Question: I'm working on a parallax page using Stellar.js, I have some parallax panes stacked to each other like this:

I want a smooth scroll-to-top for each pane when user scroll down the page and reached that pane.
I mean I want the scroller be smart enough to align each pane to the top of screen.
I tried this but didn't work:
'''
h = $(window).height();
t = $('#parallaxtop').offset().top + $('#parallaxtop').height();
if(t > h) {
$(window).scrollTop(t - h);
}
'''
And here is the JSFiddle:
<URL>
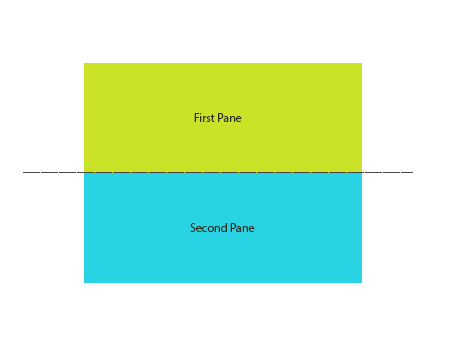
Answer: I've found this working:
'''
var pageH = $(window).innerHeight(); //grab window height
$(window).scroll(function() {
clearTimeout($.data(this, 'scrollTimer'));
$.data(this, 'scrollTimer', setTimeout(function() {
var eTop = $('#parallaxtop').offset().top; //get the offset top of the element
var myOffset = eTop - $(window).scrollTop(); //determine the offset from window
if (myOffset > -100 && myOffset < pageH/2) { //if the offset is less than the half of page scroll to the panel
$('#parallaxtop').ScrollTo({ //ScrollTo JQuery plugin
});
}
}, 250)); //this will be calculated 250ms after finishing every scroll
});
'''
I've used the <URL> for smooth scrolling.